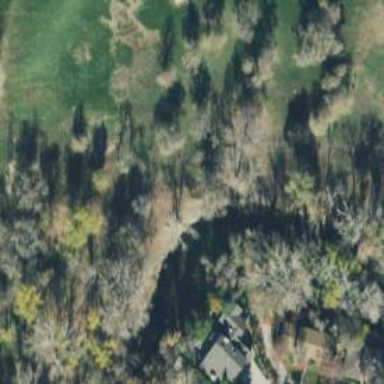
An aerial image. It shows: Disc golf tee.